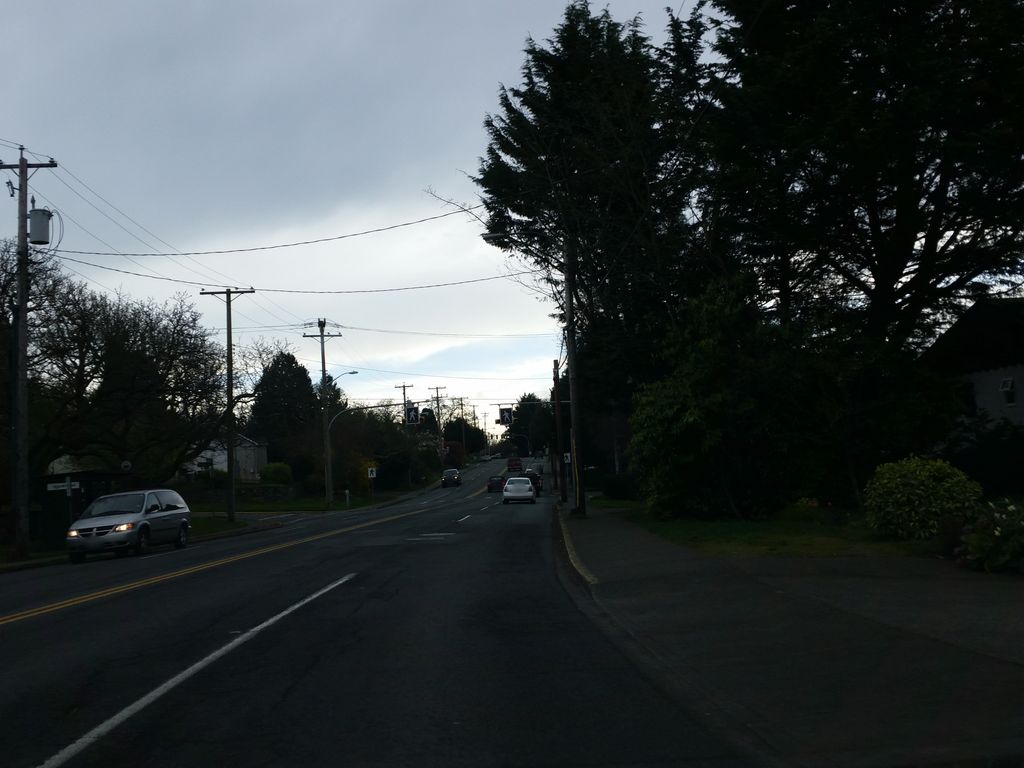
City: victoria